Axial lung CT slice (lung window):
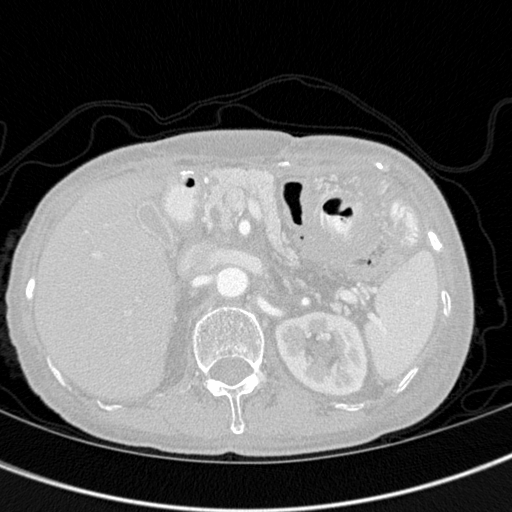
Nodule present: no